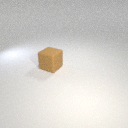
large brown rubber cube